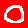
Digit: 0